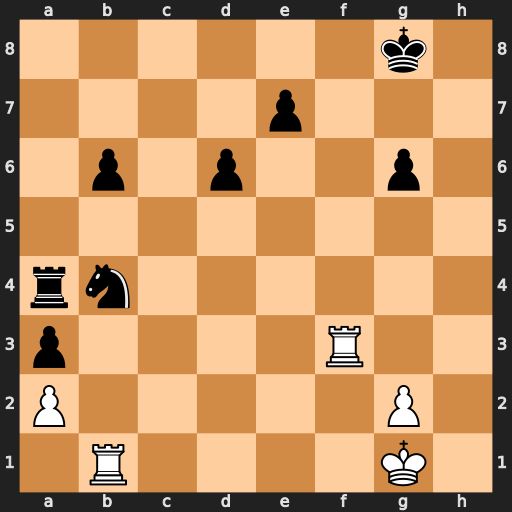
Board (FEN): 6k1/4p3/1p1p2p1/8/rn6/p4R2/P5P1/1R4K1
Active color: w
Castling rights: -
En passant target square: -
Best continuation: Rf4 Nxa2 Rxa4